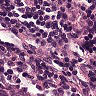
Metastatic tissue present: no